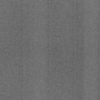
Label: dusty